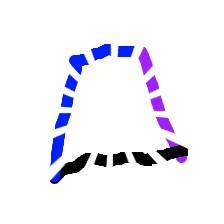
Shape: trapezoid